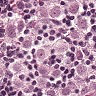
Metastatic tissue present: yes